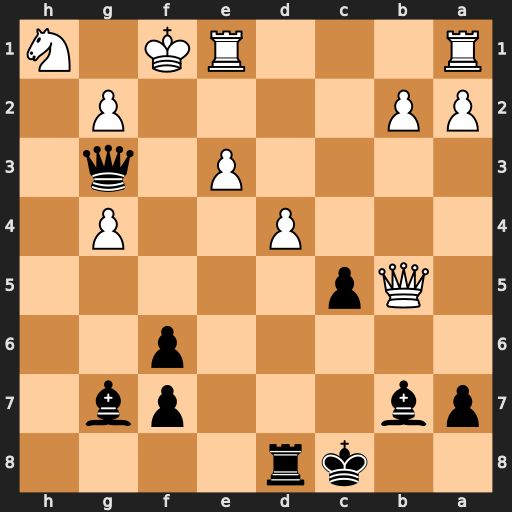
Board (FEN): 2kr4/pb3pb1/5p2/1Qp5/3P2P1/4P1q1/PP4P1/R3RK1N
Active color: b
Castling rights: -
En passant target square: -
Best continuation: Qxg2#